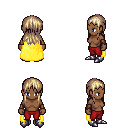
a pixel art fantasy rpg character, female body template, human, dark skin, yellow cape, red pants, white blonde unkempt hairstyle, cloth bracers, metal boots, four views (front, back, left, right), 2x2 character sprite sheet, small pixel art, hard edges, no anti-aliasing